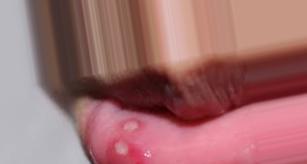
Condition: Mouth Ulcer